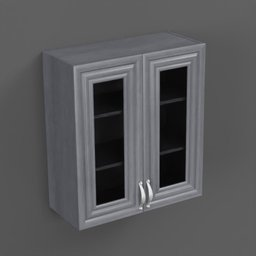
Label: furniture